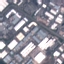
Land use / land cover class: Industrial